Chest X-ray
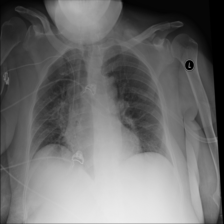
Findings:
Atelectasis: negative
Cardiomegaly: negative
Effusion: negative
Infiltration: negative
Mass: negative
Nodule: negative
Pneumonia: negative
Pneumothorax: negative
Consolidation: negative
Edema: negative
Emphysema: negative
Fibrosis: negative
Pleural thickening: negative
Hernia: negative